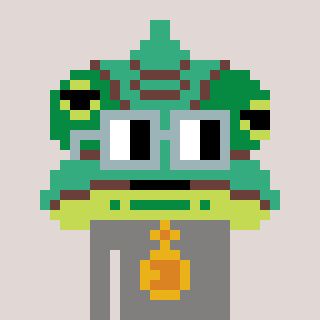
a pixel art character with square dark gray glasses, a chameleon-shaped head and a bluegrey-colored body on a warm background